В процессе производства оптоволокна его вытягивание может происходить неравномерно. Из-за этого его форма иногда может быть конической, а не цилиндрической. Рассмотрим участок оптоволокна длиной $L$ с коэффициентом преломления $n$ $(n=1.50)$, являющийся частью конуса с очень маленьким углом раствора. Радиусы оптоволокна на его концах равны $R_1$ и $R_2$, причём $R_1$ несколько превышает $R_2$. Вид оптоволокна в разрезе, проходящем через ось его симметрии, показан на рисунке.
Если оптоволокно находится в воздухе, найдите максимальный угол падения $\theta_1$ света, попадающего на широкий торец, при котором он впоследствии выйдет из узкого.
Найдите число отражений $N$, которое претерпевает в оптоволокне луч, попавший на его широкий торец под углом, найденным в $\text{п.}~1$.
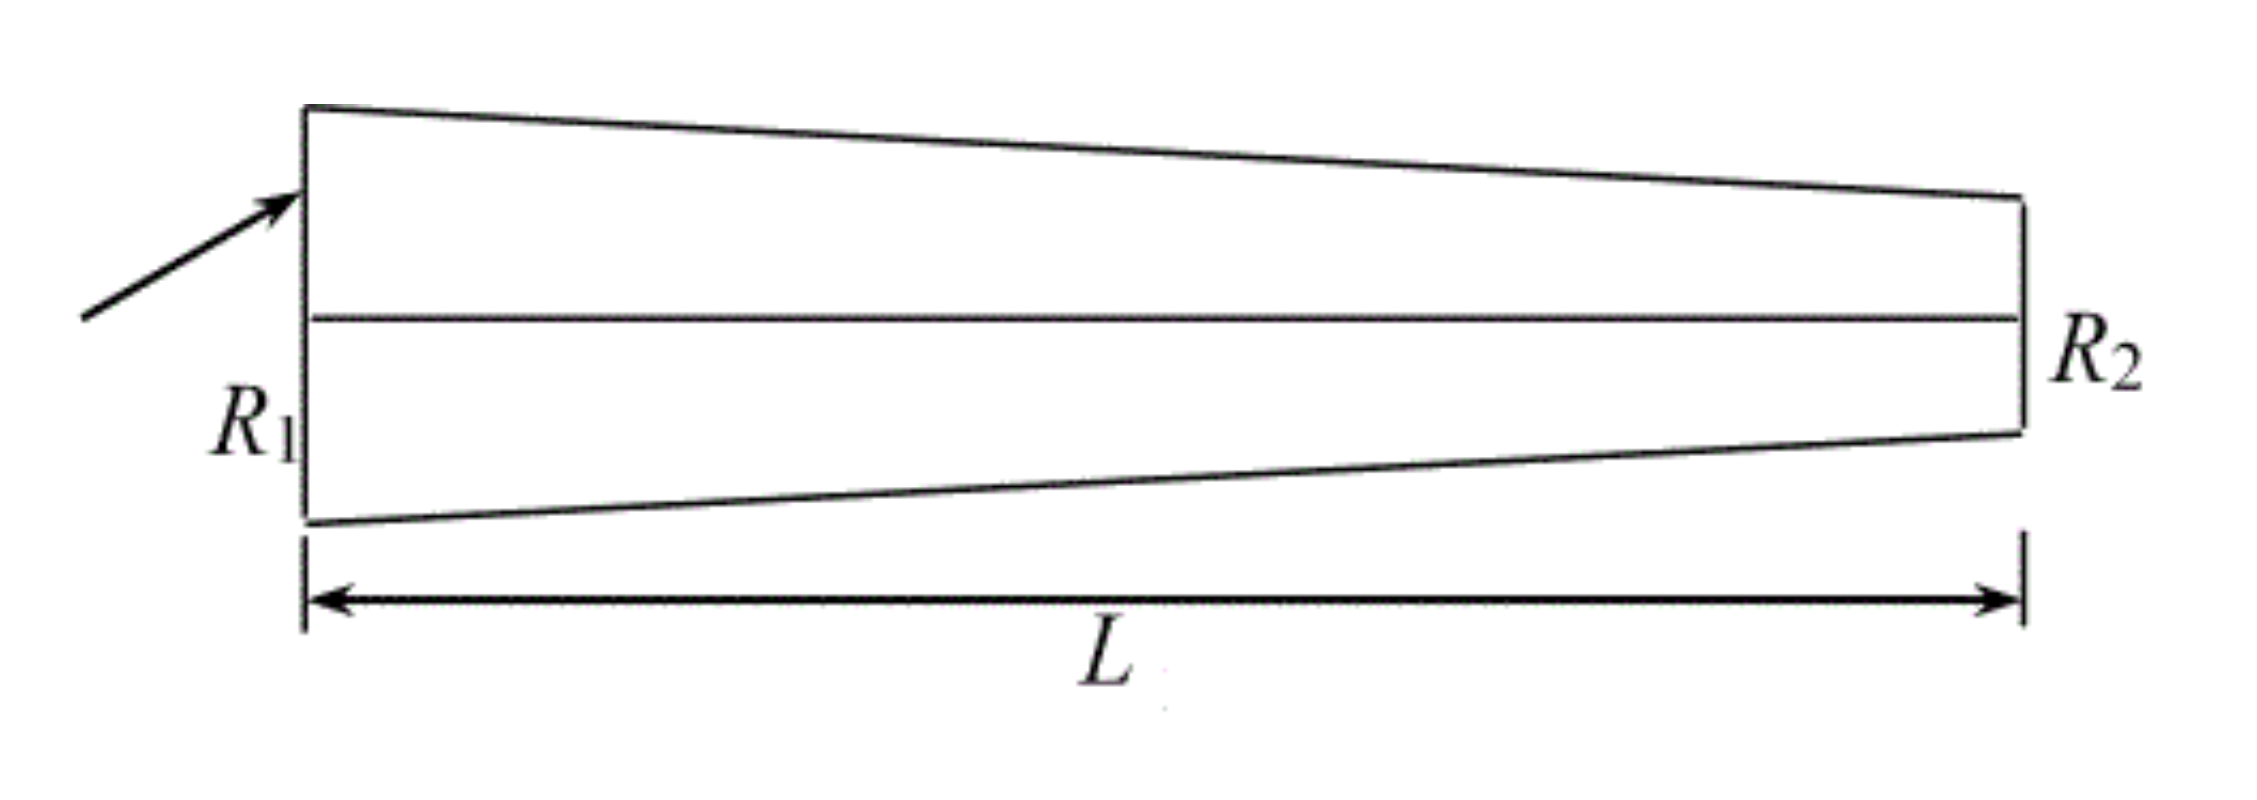
Если оптоволокно находится в воздухе, найдите максимальный угол падения $\theta_1$ света, попадающего на широкий торец, при котором он впоследствии выйдет из узкого.
Ответ: \[\theta_1=\frac{R_2}{R_1}.\]

Найдите число отражений $N$, которое претерпевает в оптоволокне луч, попавший на его широкий торец под углом, найденным в $\text{п.}~1$.
Ответ: \[N=\frac{\arcsin{\frac{1}{n}}-\arcsin{\frac{R_1}{nR_2}}}{2\left(R_1-R_2\right)}L.\]
Темы:
T, Оптика, Геометрическая оптика, Преломление, Китайские